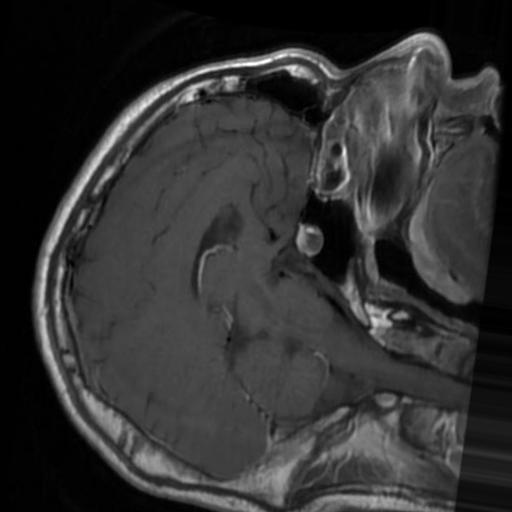
Label: brain_tumor